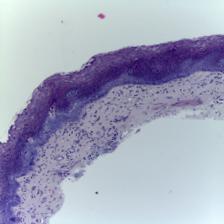
Diagnosis: Normal